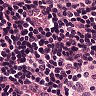
Metastatic tissue present: no